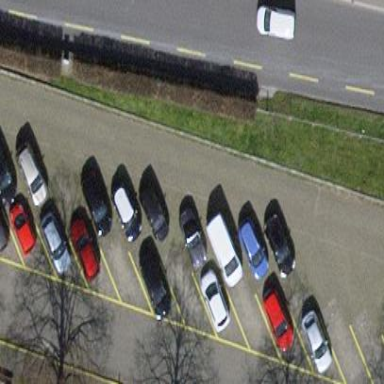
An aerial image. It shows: Parking area with surface.